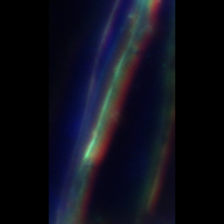
Taxon: Unknown_full_image
Group: Unknown